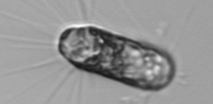
Label: Corethron_hystrix